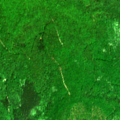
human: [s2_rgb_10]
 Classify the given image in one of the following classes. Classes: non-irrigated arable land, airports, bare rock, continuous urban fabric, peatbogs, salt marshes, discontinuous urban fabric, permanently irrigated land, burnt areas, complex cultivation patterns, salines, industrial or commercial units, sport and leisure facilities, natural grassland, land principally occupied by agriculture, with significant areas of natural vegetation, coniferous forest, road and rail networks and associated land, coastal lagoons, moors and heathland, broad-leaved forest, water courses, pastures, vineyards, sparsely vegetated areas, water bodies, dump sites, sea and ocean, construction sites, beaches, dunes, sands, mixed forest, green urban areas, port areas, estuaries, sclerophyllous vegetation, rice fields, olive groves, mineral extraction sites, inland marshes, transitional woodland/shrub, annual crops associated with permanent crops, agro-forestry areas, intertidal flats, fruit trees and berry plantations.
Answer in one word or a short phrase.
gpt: broad-leaved forest